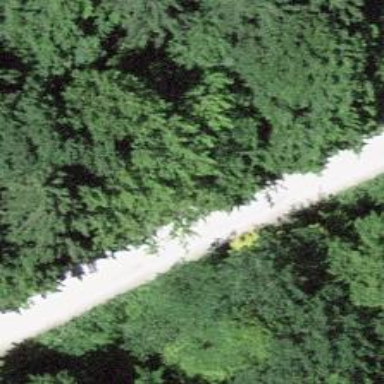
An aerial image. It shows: Unclassified road with compacted surface.